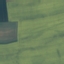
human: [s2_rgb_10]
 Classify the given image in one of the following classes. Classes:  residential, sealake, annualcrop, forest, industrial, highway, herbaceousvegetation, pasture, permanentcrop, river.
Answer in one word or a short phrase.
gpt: AnnualCrop